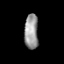
Tissue: prostate
Cell type: T cells
Senescence score: 0.343
Nuclear area (px): 472
Mean DAPI intensity: 153.578